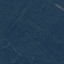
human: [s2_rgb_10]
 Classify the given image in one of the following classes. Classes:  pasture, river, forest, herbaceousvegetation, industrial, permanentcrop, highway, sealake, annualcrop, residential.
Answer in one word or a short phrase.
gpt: Forest